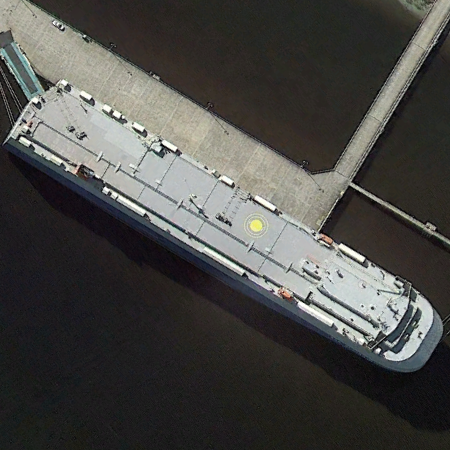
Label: civil